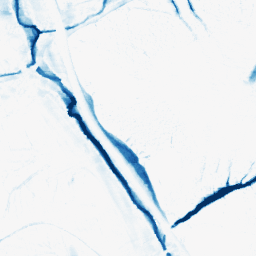
Category: morphological
Decomposition family: morphological_ellipse
Decomposition parameters: operation: closing
width: 10
height: 20
Upsampling method: quartic
Upsampling parameters: scale: 4
Upsampling scale: 4